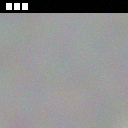
Screen state: on